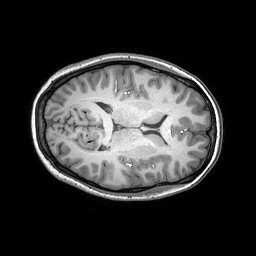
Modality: T1w
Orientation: axial
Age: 19
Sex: female
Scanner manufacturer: philips
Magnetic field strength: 3 T